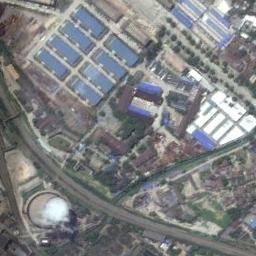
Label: thermal_power_station